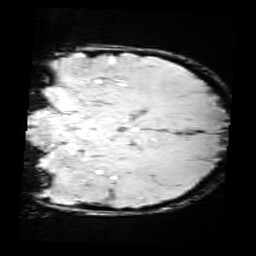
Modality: SWI
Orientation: coronal
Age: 9
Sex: male
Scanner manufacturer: siemens
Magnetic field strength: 3 T
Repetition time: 0.027 s
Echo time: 0.02 s